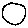
Label: moon